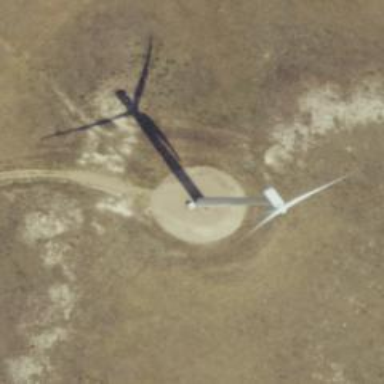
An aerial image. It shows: Wind power generator utilizing wind turbines.